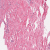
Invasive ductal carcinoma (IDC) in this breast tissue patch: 0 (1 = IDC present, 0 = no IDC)